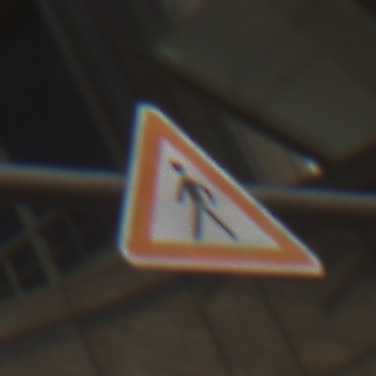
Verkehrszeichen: FussgaengerRechts
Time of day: MorningAfternoon
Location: Outdoor (Urban)
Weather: PartlyCloudy
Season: NotSpecified
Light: Natural